Interaction volume radius: 5 \u00c5
Interaction volume height: 25 \u00c5
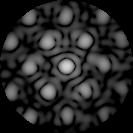
Disorder parameter: 0.2951